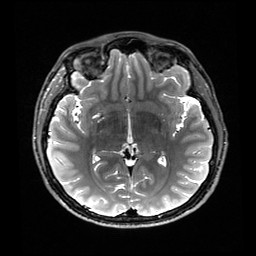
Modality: T2w
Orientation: sagittal